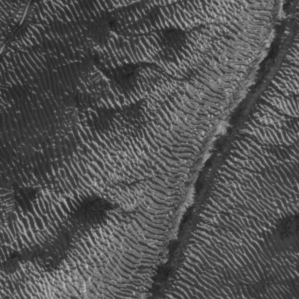
Label: frost